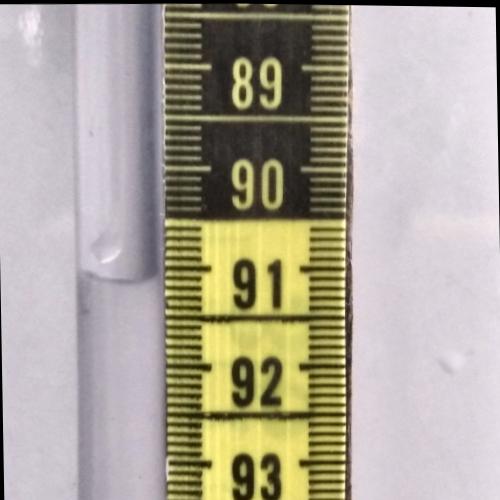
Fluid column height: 91.1 cm